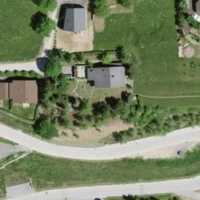
EUNIS habitat code: 55
Species observed at this site:
Cichorium intybus